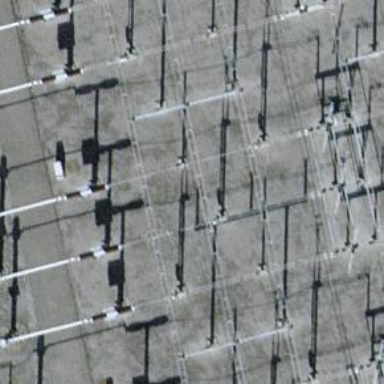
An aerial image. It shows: Three power lines with cables.